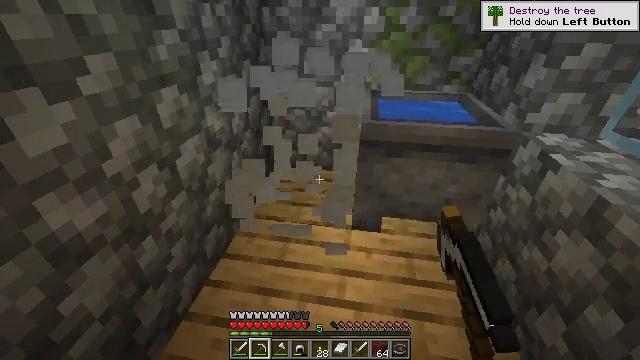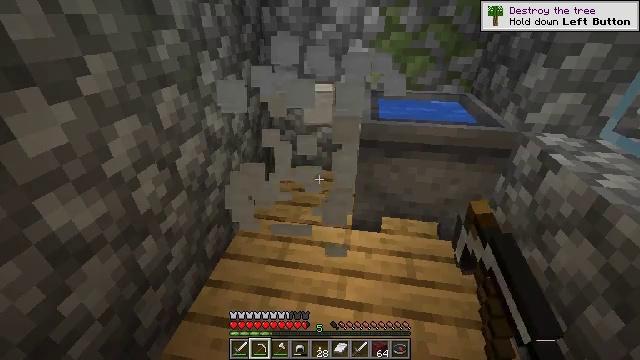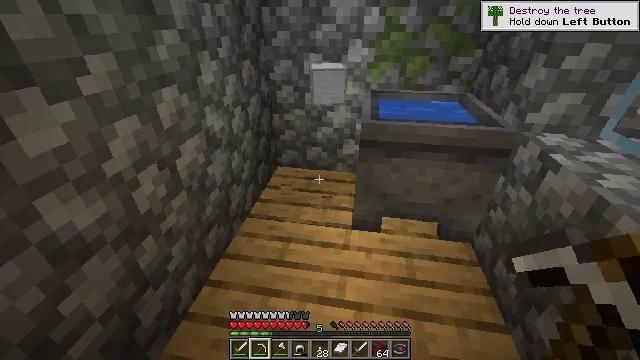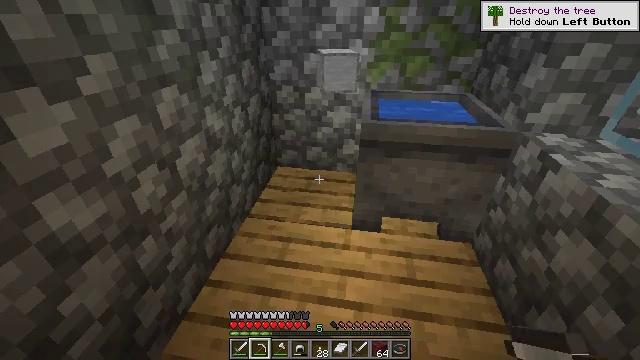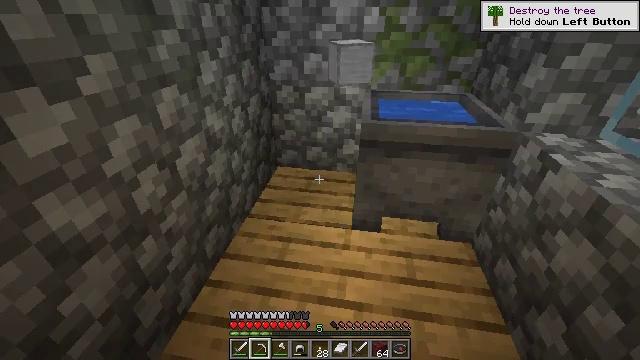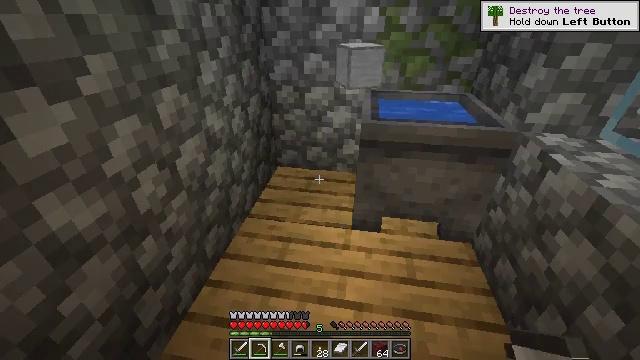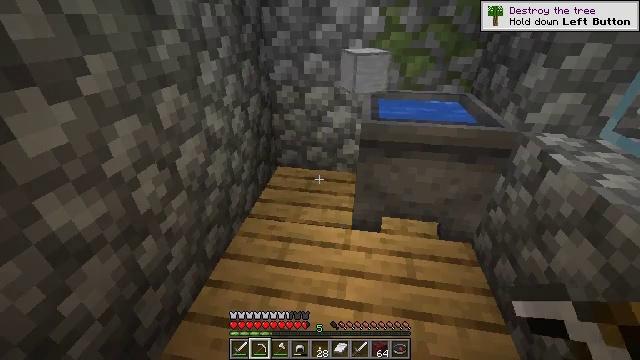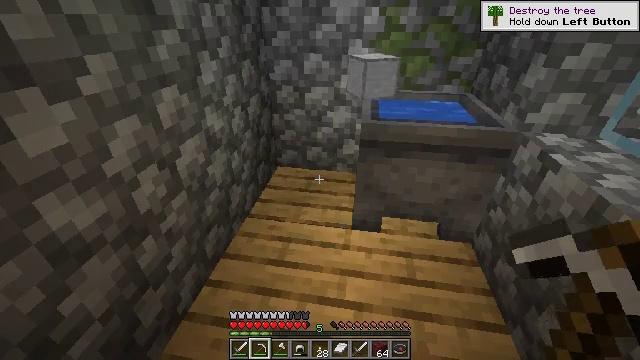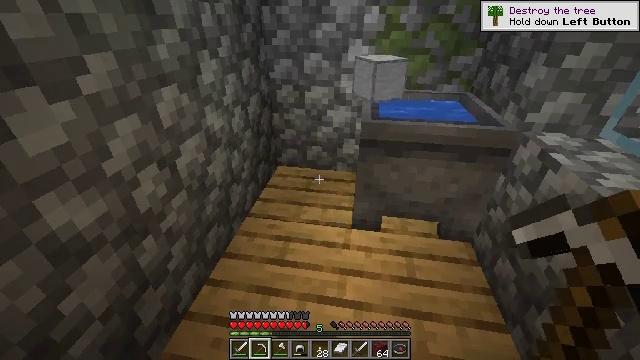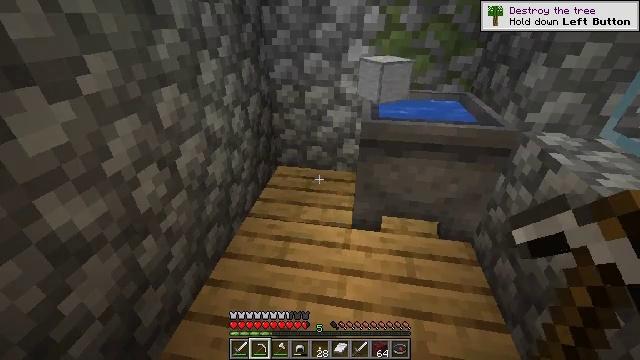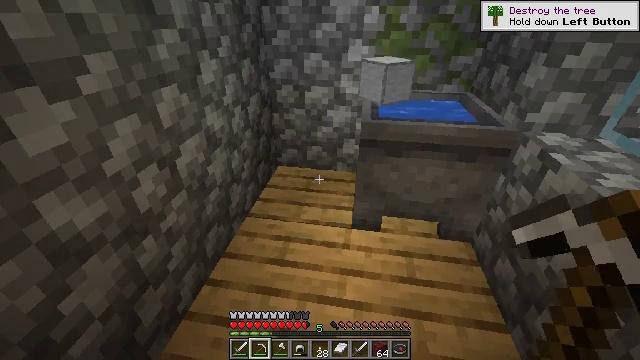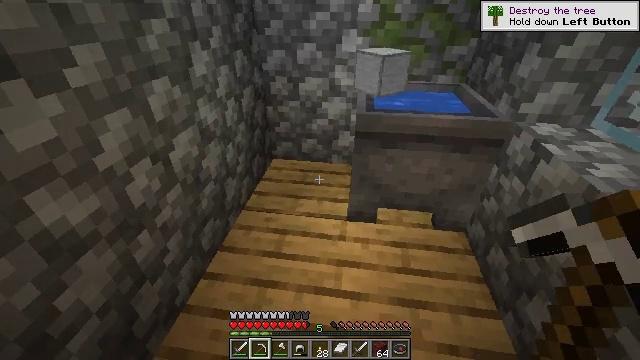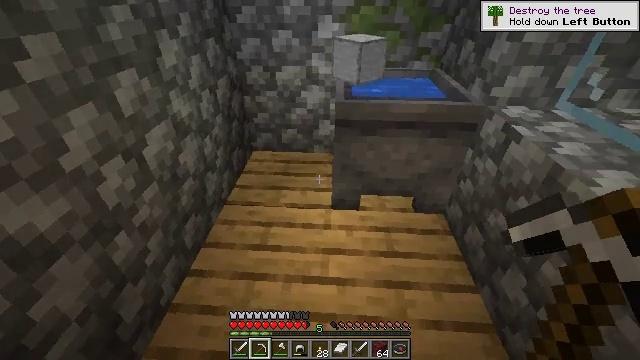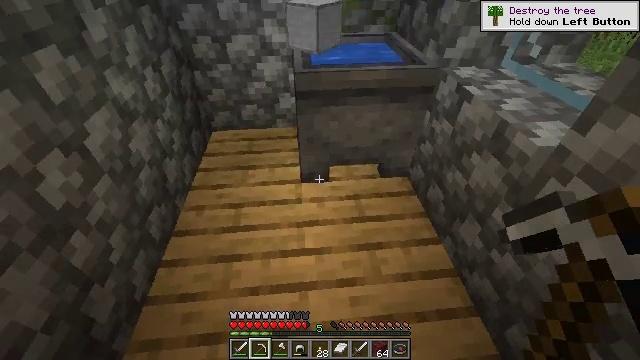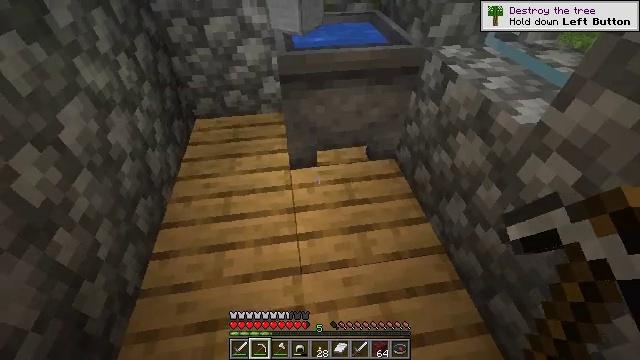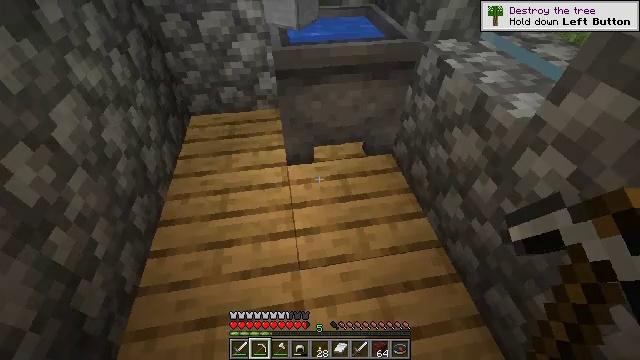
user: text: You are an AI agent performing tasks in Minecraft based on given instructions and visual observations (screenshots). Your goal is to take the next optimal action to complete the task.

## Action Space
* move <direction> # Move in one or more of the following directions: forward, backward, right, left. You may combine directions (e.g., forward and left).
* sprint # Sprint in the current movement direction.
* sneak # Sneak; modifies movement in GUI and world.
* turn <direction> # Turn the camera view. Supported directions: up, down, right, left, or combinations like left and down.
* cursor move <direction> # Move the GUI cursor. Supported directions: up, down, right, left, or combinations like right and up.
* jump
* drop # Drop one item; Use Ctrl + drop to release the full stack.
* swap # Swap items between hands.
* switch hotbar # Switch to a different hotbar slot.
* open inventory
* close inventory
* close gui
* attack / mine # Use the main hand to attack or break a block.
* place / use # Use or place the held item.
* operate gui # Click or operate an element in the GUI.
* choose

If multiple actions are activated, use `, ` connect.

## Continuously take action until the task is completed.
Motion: motion action
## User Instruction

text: Break the cauldron to collect it.
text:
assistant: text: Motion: no_op
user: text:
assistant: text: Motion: no_op
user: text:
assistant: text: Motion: no_op
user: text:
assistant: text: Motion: no_op
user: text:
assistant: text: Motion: no_op
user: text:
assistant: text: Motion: no_op
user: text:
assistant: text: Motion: no_op
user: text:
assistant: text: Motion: no_op
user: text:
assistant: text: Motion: no_op
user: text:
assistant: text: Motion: no_op
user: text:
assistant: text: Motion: turn right and down
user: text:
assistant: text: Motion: turn right and down
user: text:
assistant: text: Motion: turn right and down
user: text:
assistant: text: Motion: turn right and down
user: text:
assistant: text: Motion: no_op
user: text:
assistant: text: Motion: no_op
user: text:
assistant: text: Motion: move forward
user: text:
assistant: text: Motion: move forward
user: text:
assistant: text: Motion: move forward
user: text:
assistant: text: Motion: move forward
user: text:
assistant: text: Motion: move forward
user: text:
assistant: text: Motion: move forward
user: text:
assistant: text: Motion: no_op
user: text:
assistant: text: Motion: no_op
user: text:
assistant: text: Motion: no_op
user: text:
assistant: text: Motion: no_op
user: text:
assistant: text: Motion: no_op
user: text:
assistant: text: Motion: no_op
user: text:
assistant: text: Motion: no_op
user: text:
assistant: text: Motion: turn right and up